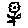
Label: flower